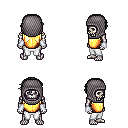
a pixel art fantasy rpg character, male body template, skeleton, gold chest armor, white pants, gray short bangs hairstyle, chain hood, white cloth bracers, four views (front, back, left, right), 2x2 character sprite sheet, small pixel art, hard edges, no anti-aliasing